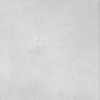
Label: dusty